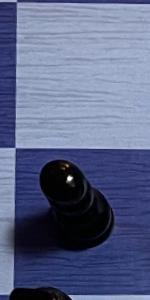
Label: Pawn_Black